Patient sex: F
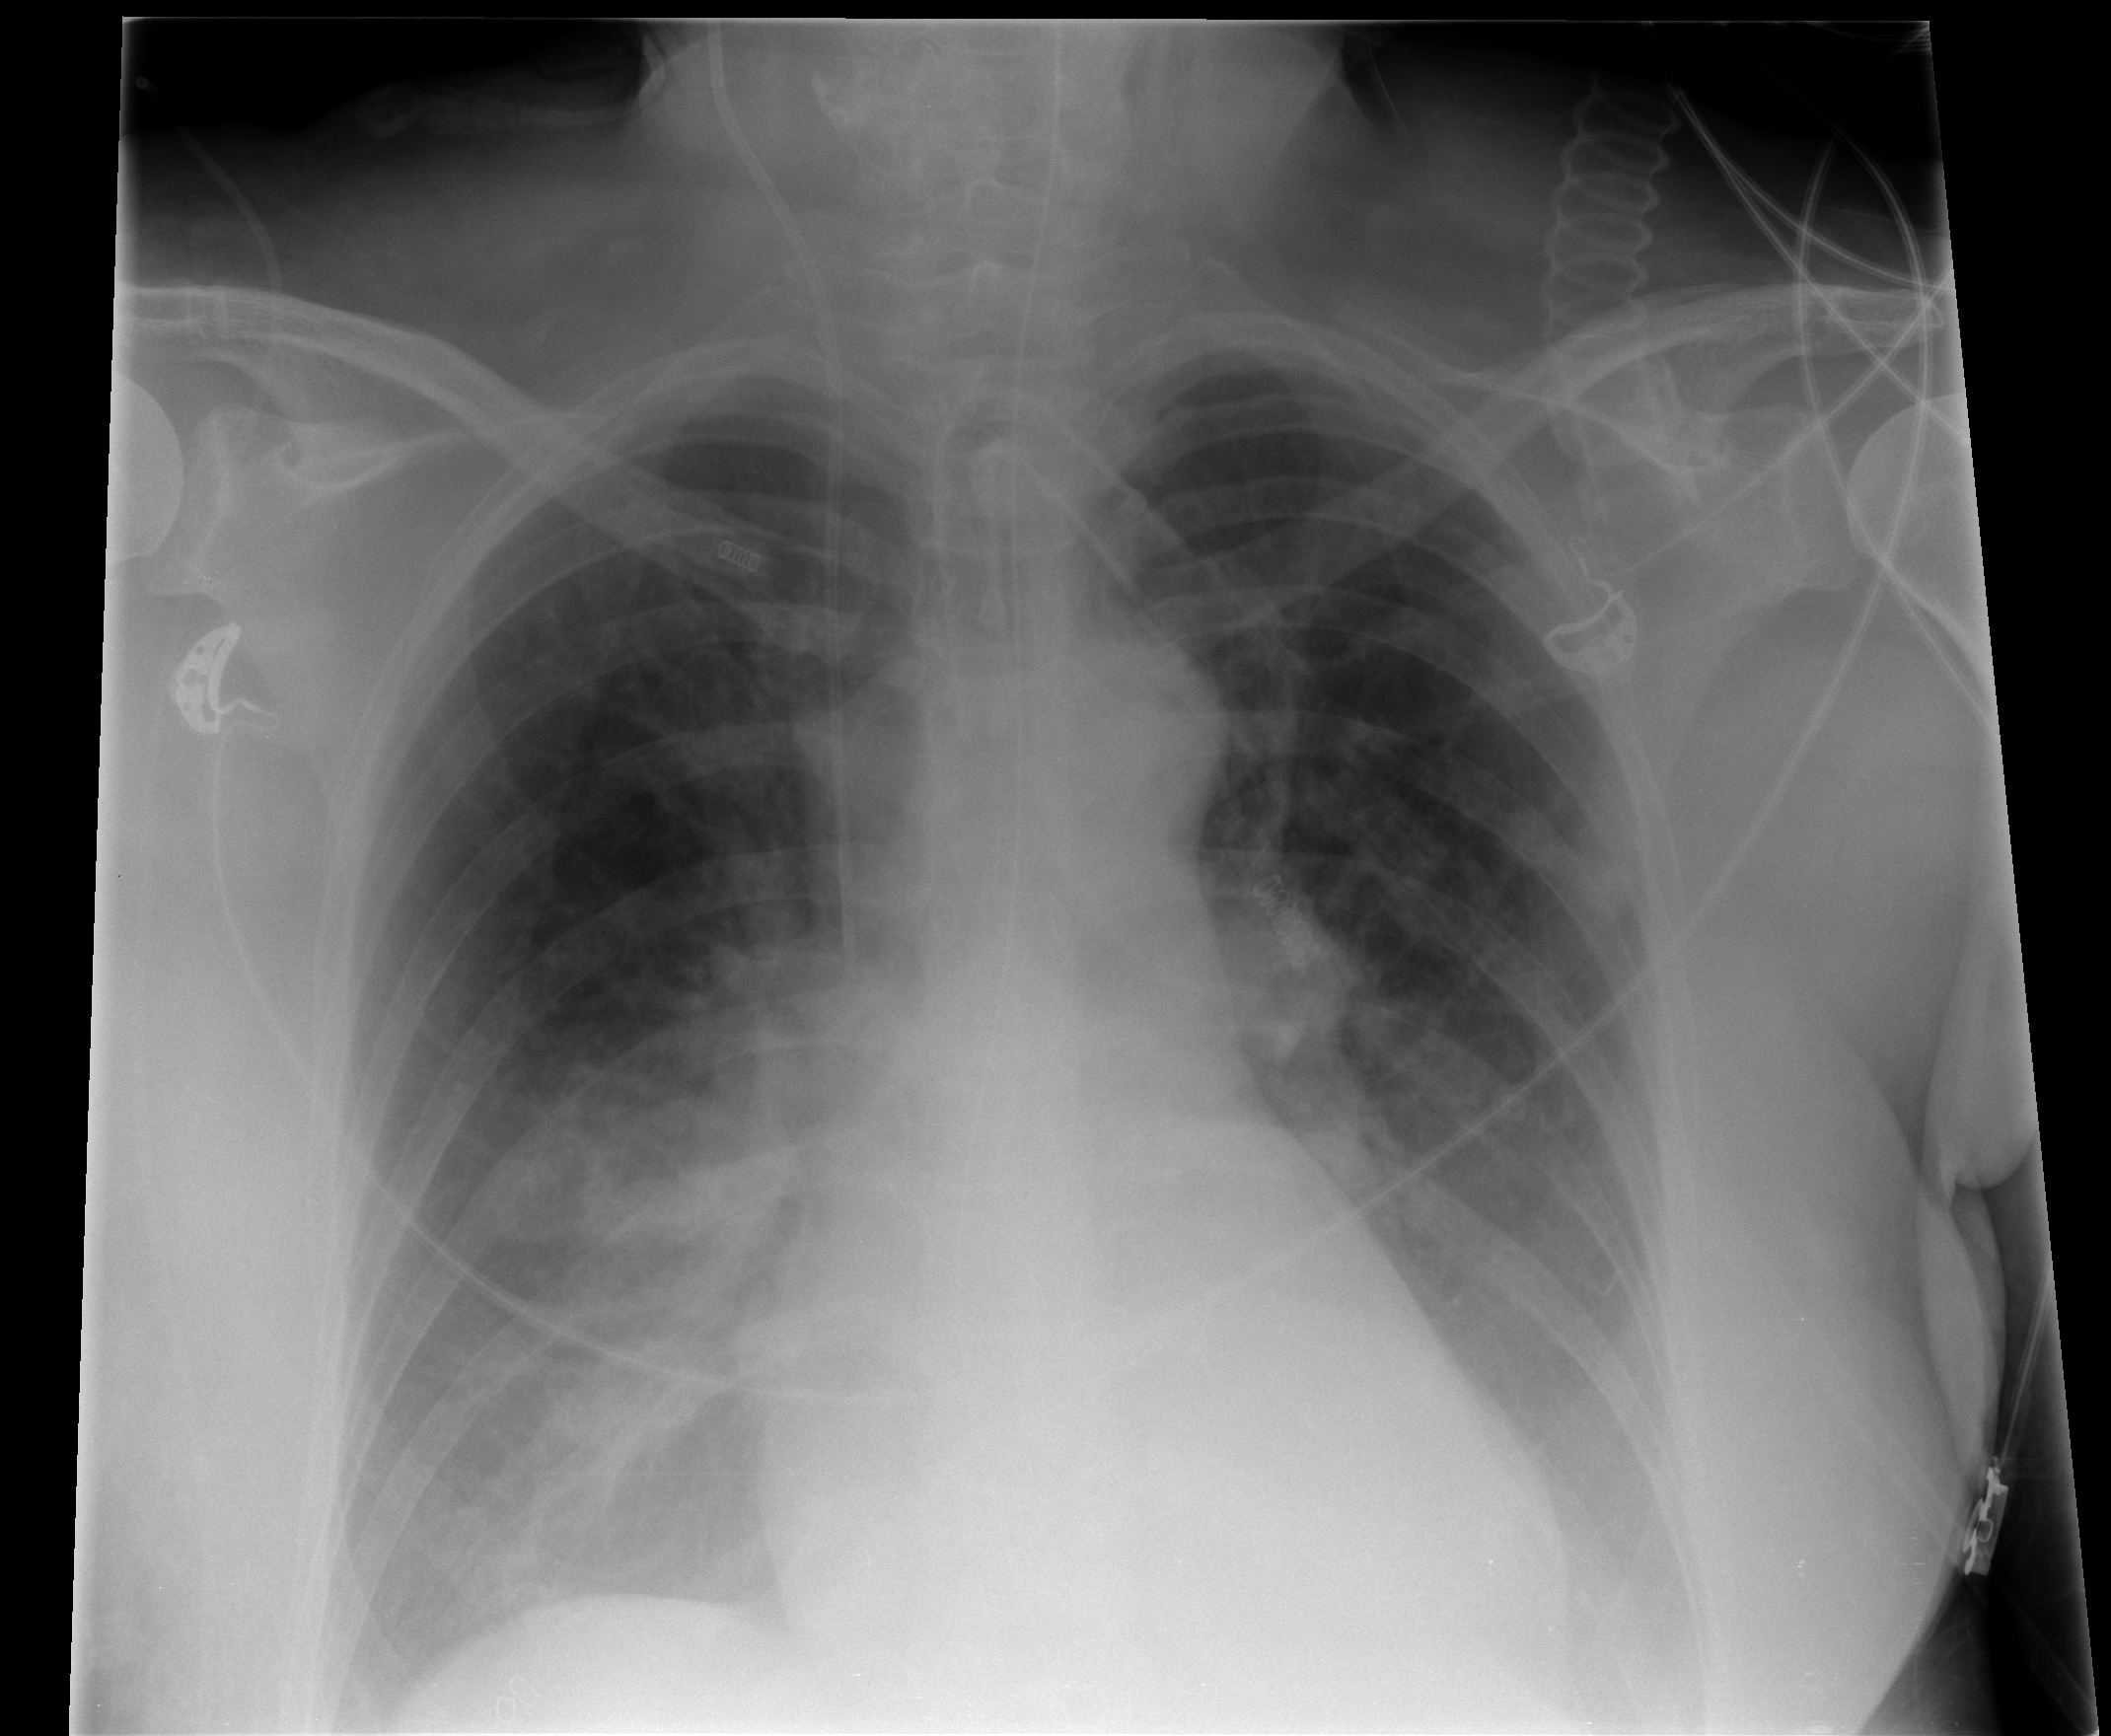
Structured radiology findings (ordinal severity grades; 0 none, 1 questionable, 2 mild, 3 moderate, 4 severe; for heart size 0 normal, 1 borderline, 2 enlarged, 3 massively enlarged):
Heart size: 0
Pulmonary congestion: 0
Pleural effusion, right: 2
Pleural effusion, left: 2
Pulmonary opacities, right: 0
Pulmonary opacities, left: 0
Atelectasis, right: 2
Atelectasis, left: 2